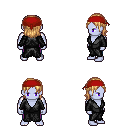
a pixel art fantasy rpg character, male body template, dark elf, purple skin, gray robe, magenta pants, light blonde long bangs hairstyle, red bandana, four views (front, back, left, right), 2x2 character sprite sheet, small pixel art, hard edges, no anti-aliasing